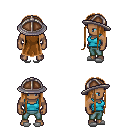
a pixel art fantasy rpg character, male body template, human, dark skin, teal pirate shirt, teal pants, brown extra-long hairstyle, chain helm, white slippers, four views (front, back, left, right), 2x2 character sprite sheet, small pixel art, hard edges, no anti-aliasing